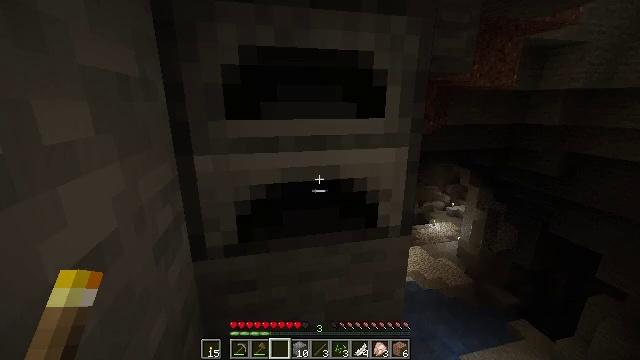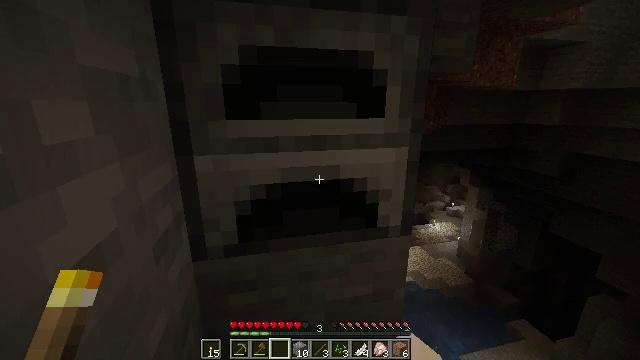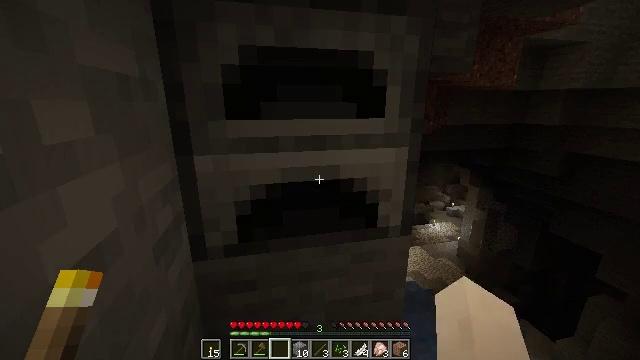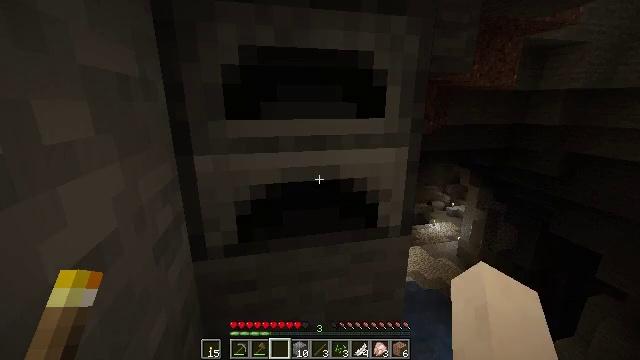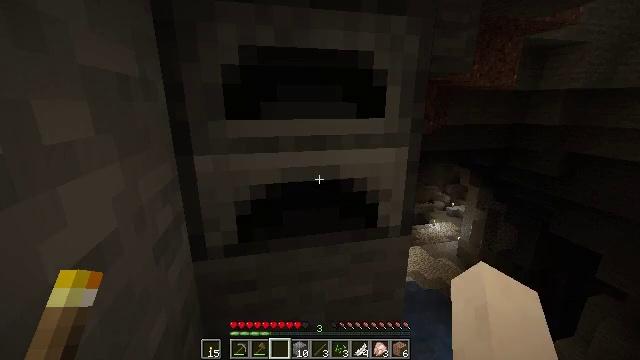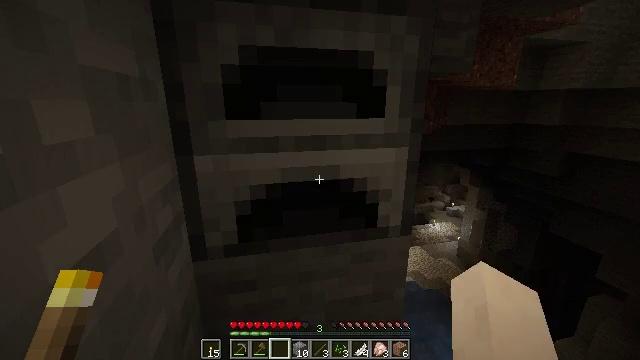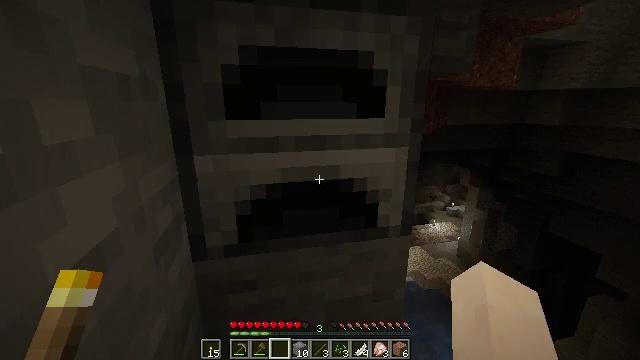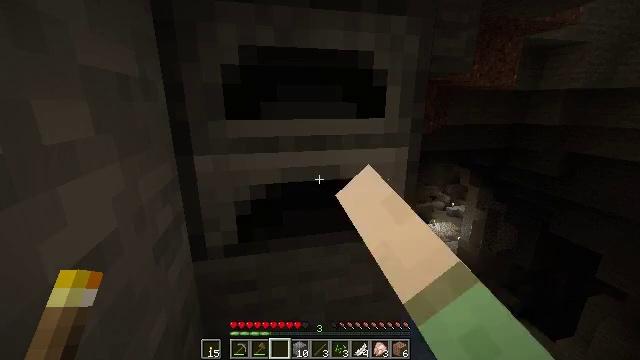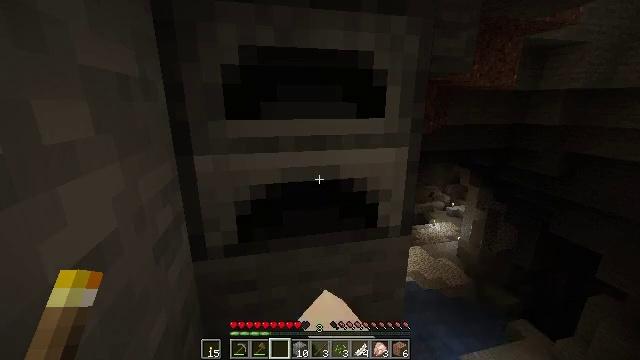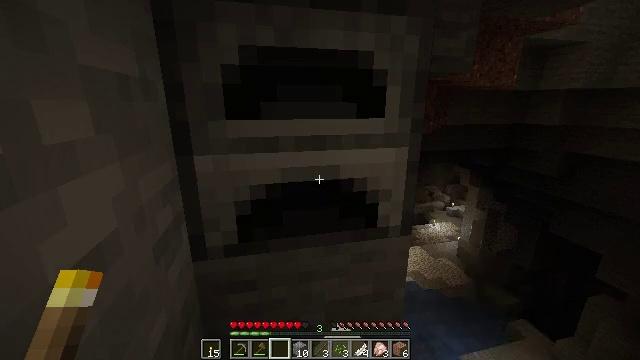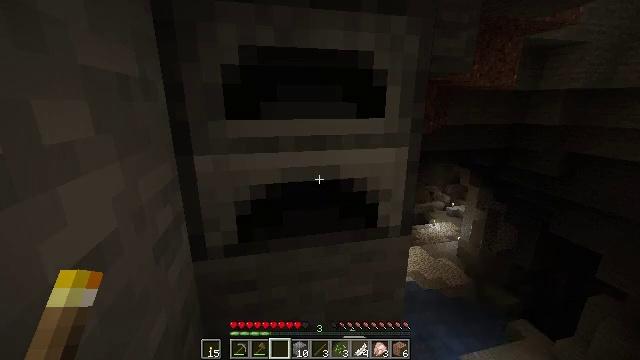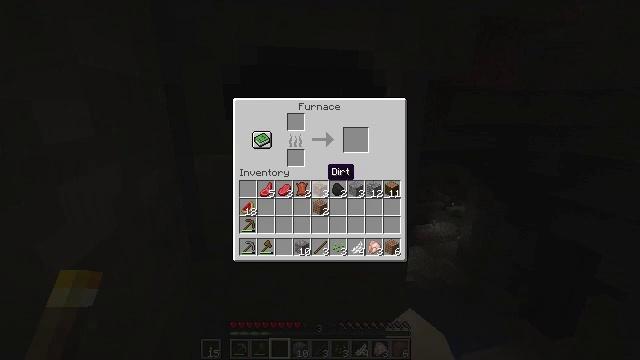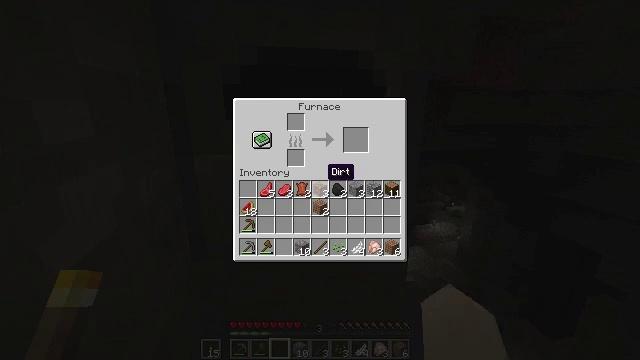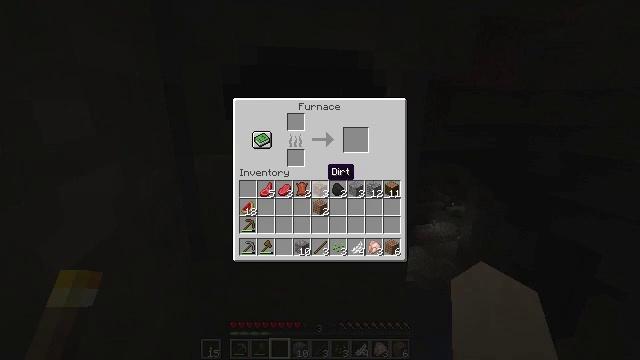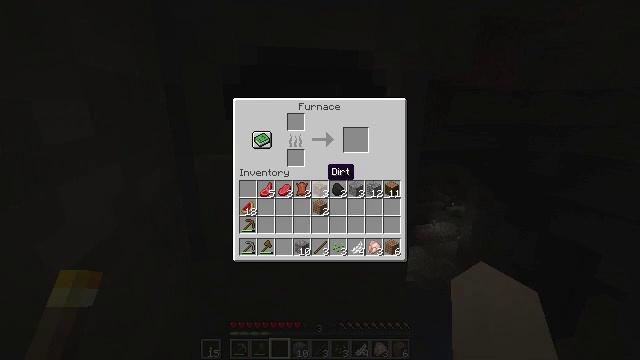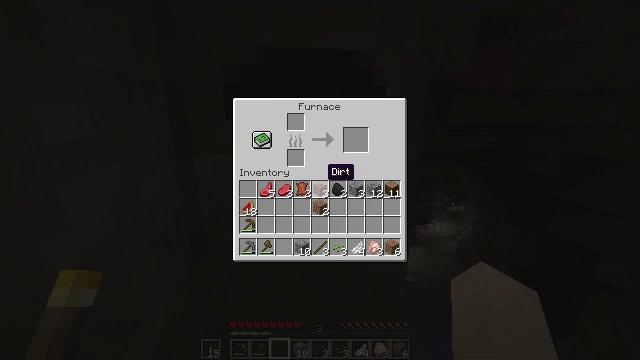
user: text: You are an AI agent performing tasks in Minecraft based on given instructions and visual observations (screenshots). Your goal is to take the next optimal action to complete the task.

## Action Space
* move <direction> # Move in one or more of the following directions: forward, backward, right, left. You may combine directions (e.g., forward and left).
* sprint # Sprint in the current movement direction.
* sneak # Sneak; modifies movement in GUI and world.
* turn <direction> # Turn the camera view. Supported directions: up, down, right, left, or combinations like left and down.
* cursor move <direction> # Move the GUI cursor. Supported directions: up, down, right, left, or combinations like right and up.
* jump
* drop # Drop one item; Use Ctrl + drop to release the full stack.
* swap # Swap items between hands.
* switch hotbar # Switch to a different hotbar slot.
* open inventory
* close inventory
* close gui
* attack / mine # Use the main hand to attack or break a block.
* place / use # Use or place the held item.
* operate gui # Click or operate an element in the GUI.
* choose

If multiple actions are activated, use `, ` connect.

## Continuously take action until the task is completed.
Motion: motion action
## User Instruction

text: Pick up the white bed by breaking it.
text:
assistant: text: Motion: no_op
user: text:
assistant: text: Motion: no_op
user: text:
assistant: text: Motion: no_op
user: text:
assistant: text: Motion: no_op
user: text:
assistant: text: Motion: no_op
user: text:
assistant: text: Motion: use / place
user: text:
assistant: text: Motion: no_op
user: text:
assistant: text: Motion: no_op
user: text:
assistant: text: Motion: no_op
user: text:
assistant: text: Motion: no_op
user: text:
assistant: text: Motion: open gui
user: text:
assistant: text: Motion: no_op
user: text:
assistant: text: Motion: no_op
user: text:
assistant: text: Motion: no_op
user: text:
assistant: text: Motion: no_op
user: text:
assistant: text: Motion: no_op
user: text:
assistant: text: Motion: no_op
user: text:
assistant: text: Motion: cursor move down
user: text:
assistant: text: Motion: cursor move down
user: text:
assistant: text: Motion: cursor move down
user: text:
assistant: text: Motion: sneak
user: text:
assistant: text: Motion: sneak, cursor move down
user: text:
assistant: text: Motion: sneak
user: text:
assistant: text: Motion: sneak
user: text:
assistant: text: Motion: sneak
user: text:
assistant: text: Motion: sneak, cursor move down
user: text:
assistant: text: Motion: sneak
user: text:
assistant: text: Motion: sneak
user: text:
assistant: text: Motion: sneak, operate gui
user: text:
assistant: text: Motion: sneak, operate gui